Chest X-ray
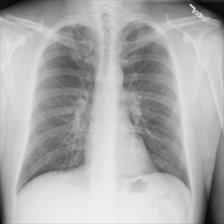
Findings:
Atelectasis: negative
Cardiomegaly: negative
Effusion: negative
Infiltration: negative
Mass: negative
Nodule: negative
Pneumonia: negative
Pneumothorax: negative
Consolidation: negative
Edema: negative
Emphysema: negative
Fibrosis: negative
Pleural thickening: negative
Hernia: negative